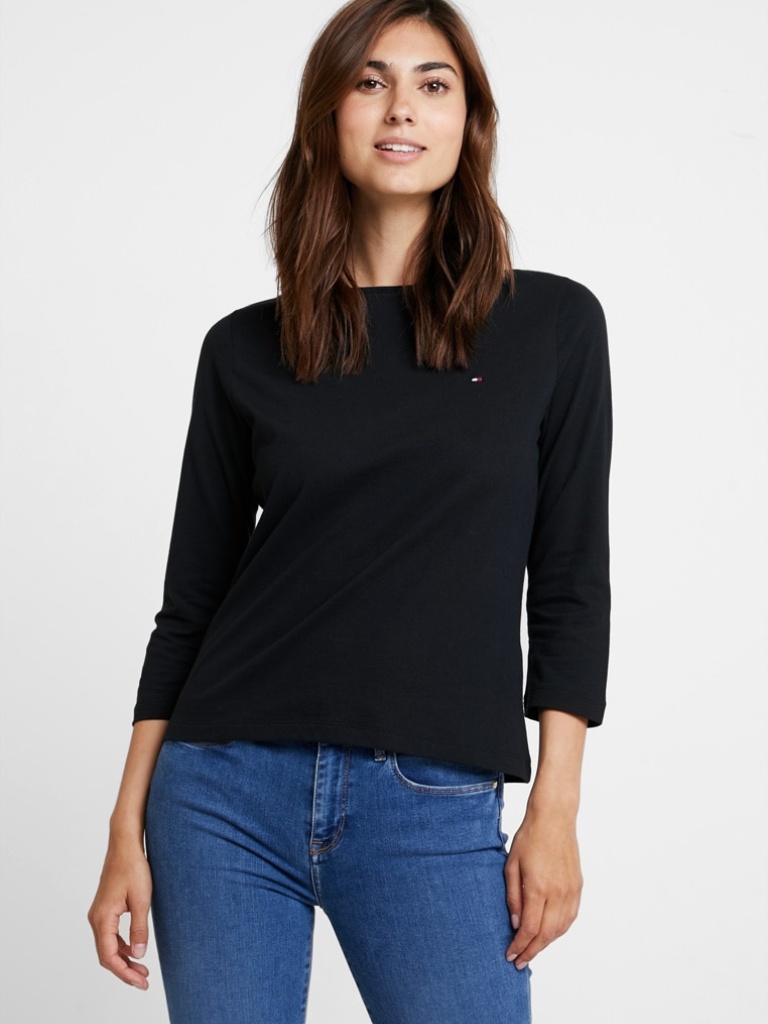
cotton relaxed a long-sleeved with sleeves down hip length Untucked boat t-shirt